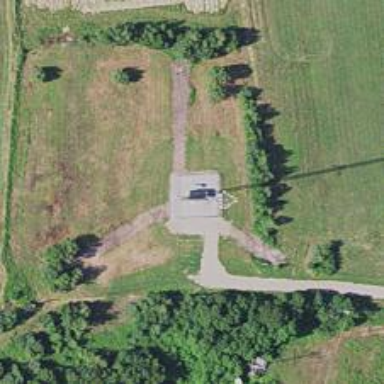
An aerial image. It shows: Mast tower used for communication.